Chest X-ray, AP view. Patient: 59 years old, sex F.
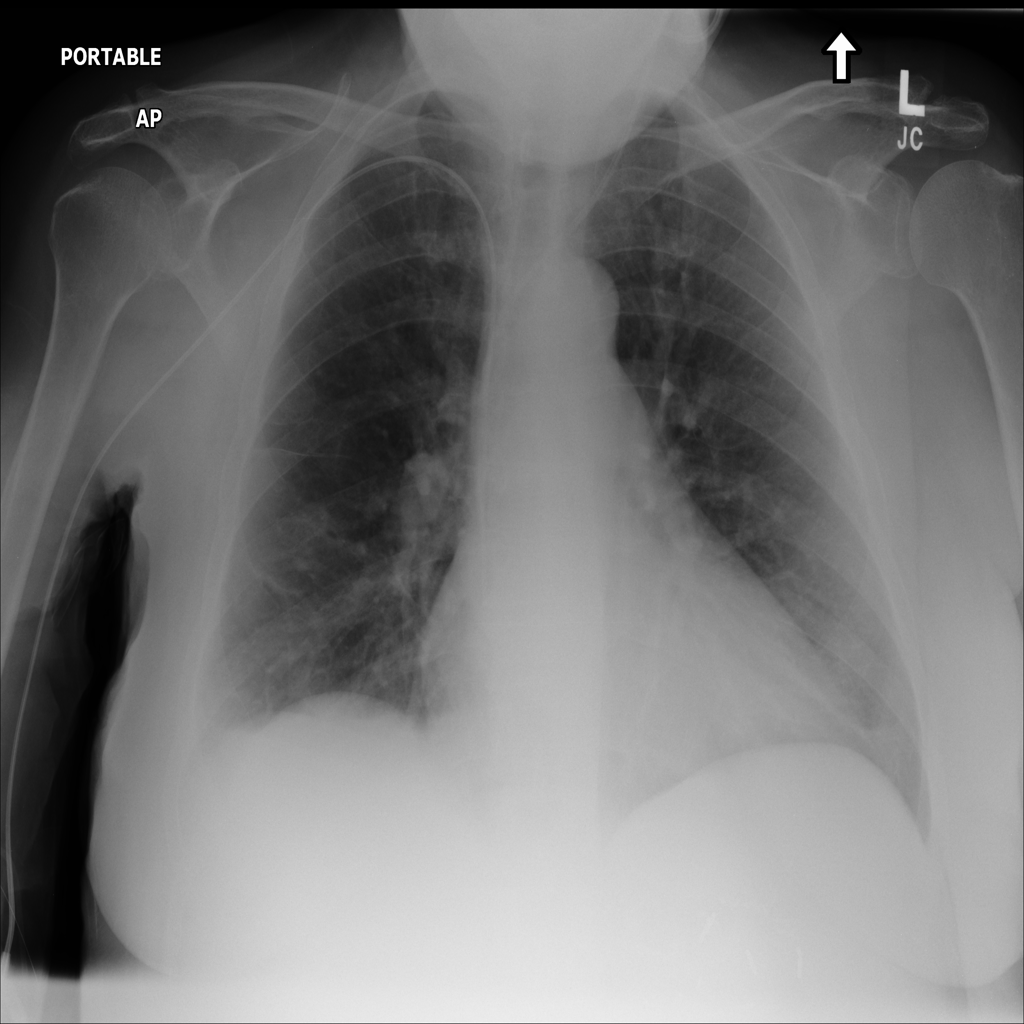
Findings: No Finding